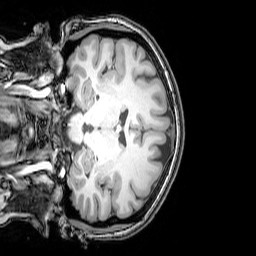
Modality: T1w
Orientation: coronal
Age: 25
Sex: female
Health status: healthy
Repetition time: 0.081 s
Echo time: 0.037 s